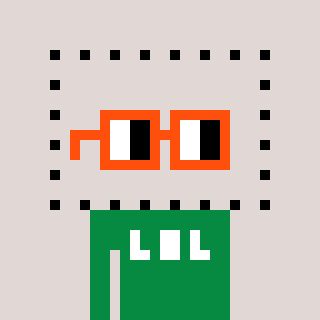
a pixel art character with square orange glasses, a void-shaped head and a green-colored body on a warm background